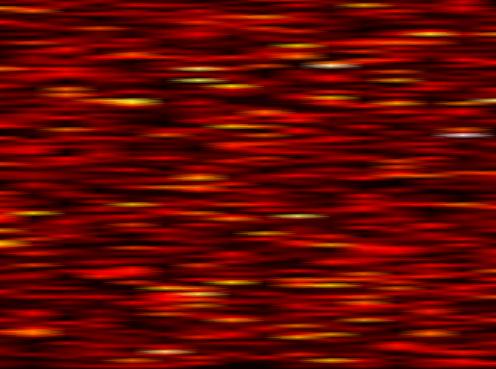
Label: FBMC